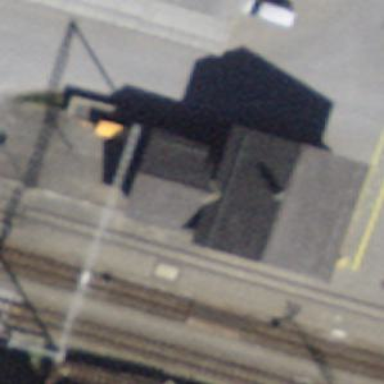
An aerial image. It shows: Building with gabled roof that is oriented across.